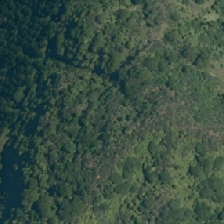
Land cover: manuka_kanuka